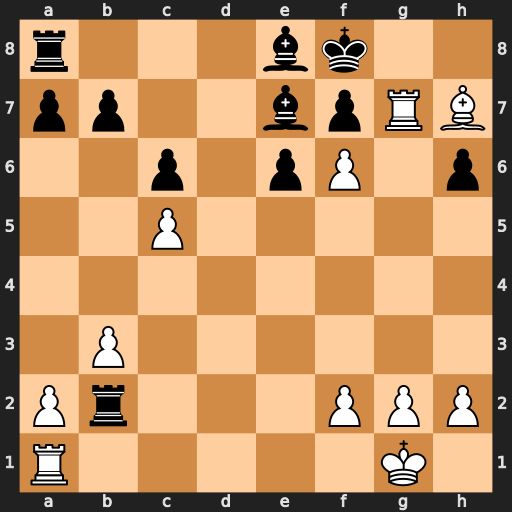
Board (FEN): r3bk2/pp2bpRB/2p1pP1p/2P5/8/1P6/Pr3PPP/R5K1
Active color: w
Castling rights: -
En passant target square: -
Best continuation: Rg8#